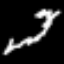
Label: squiggle